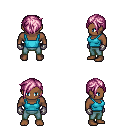
a pixel art fantasy rpg character, male body template, human, dark skin, teal pirate shirt, teal pants, pink pixie cut hairstyle, metal gloves, four views (front, back, left, right), 2x2 character sprite sheet, small pixel art, hard edges, no anti-aliasing